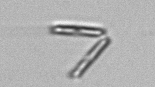
Label: Thalassionema